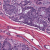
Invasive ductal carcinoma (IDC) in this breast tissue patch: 1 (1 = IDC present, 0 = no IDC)